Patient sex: F
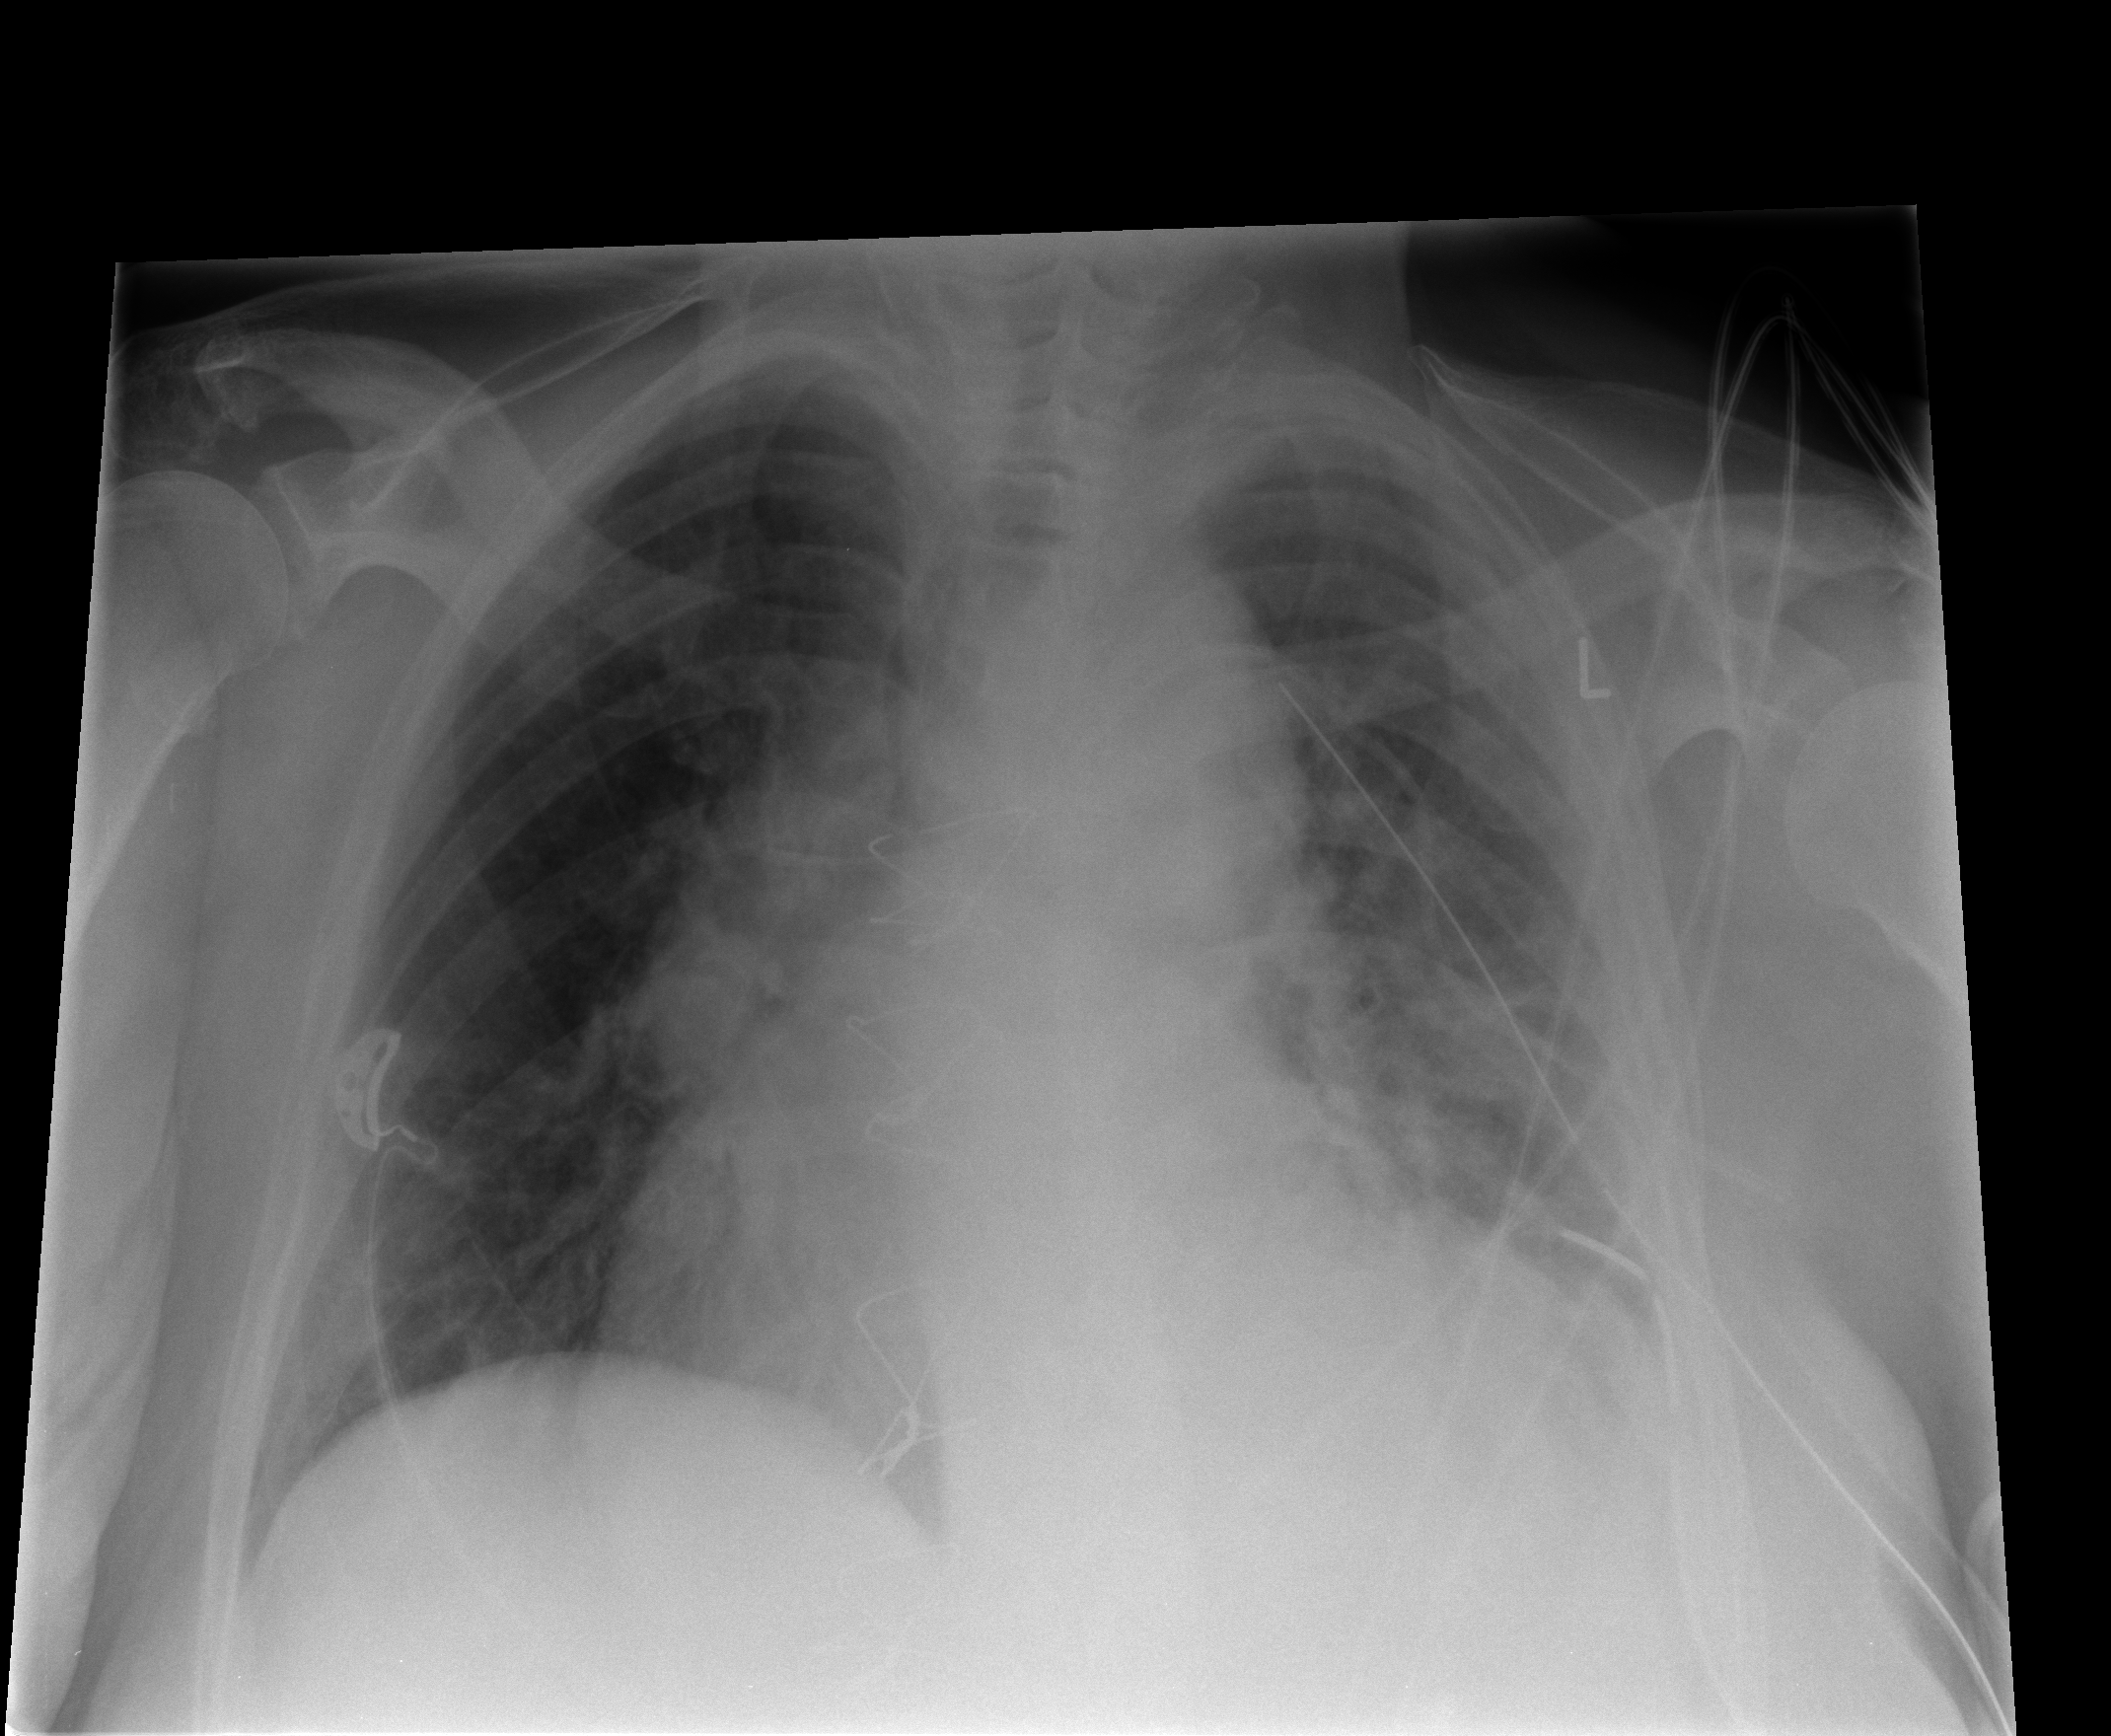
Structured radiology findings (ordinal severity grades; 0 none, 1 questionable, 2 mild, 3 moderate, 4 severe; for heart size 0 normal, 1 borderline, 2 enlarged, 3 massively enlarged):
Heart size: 2
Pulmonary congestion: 2
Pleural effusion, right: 0
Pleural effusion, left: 2
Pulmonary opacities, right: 0
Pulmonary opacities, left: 2
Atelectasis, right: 2
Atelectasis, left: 2